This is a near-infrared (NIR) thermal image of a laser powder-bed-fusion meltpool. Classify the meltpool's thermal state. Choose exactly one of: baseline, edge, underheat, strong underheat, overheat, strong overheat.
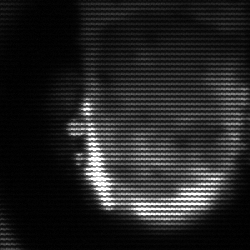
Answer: baseline